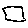
Label: car